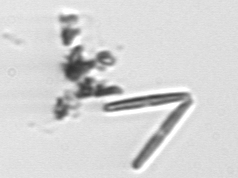
Label: Thalassionema